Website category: university
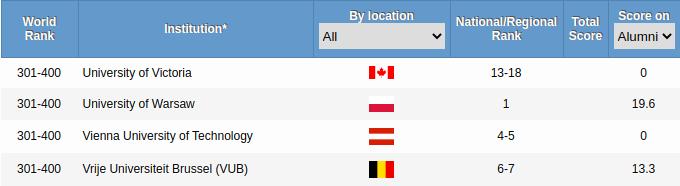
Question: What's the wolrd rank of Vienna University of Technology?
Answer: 301-400

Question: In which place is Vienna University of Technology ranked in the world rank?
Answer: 301-400

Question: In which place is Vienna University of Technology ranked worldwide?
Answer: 301-400

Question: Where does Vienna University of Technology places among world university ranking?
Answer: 301-400

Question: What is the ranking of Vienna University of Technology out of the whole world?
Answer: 301-400

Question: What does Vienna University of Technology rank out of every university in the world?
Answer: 301-400

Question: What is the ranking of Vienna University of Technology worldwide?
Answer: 301-400

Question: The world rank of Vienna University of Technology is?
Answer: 301-400

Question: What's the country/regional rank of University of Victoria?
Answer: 13-18

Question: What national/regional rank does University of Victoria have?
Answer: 13-18

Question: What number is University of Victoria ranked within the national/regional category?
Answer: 13-18

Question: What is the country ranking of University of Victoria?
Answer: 13-18

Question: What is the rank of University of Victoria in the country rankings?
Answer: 13-18

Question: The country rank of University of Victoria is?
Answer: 13-18

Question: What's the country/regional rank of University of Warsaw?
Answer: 1

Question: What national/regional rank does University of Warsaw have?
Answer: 1

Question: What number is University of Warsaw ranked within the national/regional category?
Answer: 1

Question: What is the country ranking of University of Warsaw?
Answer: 1

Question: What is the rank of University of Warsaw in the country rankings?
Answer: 1

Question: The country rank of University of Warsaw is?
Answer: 1

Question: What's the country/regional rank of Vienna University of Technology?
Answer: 4-5

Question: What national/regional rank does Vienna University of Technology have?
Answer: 4-5

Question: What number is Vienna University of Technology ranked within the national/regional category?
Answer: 4-5

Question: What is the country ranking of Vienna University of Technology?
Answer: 4-5

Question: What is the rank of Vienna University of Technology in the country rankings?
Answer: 4-5

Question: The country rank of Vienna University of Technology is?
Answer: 4-5

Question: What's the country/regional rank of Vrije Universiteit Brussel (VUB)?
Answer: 6-7

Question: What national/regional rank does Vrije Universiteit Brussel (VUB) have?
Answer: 6-7

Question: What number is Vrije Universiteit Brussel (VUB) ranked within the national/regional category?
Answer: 6-7

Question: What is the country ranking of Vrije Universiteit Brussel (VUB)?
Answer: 6-7

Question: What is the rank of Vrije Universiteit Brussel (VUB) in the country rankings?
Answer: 6-7

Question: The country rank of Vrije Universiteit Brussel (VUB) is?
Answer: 6-7

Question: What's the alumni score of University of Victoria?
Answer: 0

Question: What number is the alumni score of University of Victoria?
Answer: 0

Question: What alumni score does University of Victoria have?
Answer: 0

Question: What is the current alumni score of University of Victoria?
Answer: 0

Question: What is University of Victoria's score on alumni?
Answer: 0

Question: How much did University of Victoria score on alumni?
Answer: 0

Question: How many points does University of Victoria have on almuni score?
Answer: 0

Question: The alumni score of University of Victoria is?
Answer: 0

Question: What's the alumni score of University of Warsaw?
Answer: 19.6

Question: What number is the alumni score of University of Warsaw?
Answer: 19.6

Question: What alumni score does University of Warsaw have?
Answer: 19.6

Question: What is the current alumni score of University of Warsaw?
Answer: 19.6

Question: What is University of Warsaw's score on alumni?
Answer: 19.6

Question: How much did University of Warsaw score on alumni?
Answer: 19.6

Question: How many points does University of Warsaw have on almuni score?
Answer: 19.6

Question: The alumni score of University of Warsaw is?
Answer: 19.6

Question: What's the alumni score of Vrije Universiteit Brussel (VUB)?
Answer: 13.3

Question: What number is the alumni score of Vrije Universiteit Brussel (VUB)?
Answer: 13.3

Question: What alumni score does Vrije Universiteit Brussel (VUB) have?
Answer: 13.3

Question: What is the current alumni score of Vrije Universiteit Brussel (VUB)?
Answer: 13.3

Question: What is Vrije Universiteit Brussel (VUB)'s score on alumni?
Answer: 13.3

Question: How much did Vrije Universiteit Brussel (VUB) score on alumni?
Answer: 13.3

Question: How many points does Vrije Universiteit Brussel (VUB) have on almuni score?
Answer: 13.3

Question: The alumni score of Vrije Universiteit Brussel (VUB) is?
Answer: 13.3

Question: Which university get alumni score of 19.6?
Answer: University of Warsaw

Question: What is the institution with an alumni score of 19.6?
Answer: University of Warsaw

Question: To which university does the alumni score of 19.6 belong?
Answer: University of Warsaw

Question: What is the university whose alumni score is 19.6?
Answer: University of Warsaw

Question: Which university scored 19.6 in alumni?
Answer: University of Warsaw

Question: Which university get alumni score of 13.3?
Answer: Vrije Universiteit Brussel (VUB)

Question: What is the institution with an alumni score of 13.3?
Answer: Vrije Universiteit Brussel (VUB)

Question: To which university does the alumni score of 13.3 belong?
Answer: Vrije Universiteit Brussel (VUB)